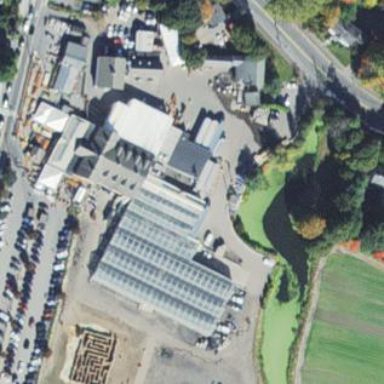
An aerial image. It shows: Building that houses greengrocer shop.